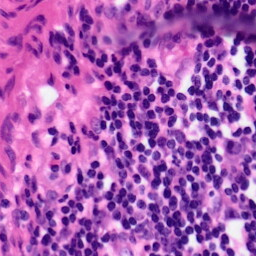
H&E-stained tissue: Pancreatic